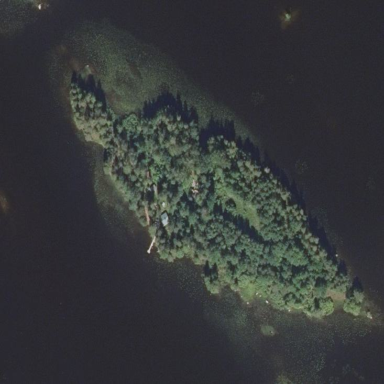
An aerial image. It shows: Island covered with woodland.